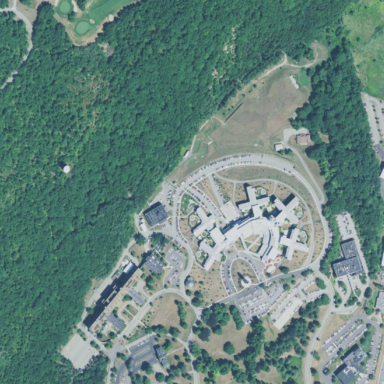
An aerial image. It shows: Hospital providing healthcare services.